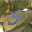
Label: 5